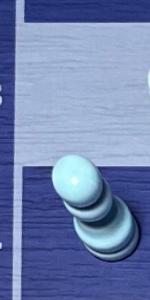
Label: Pawn_White